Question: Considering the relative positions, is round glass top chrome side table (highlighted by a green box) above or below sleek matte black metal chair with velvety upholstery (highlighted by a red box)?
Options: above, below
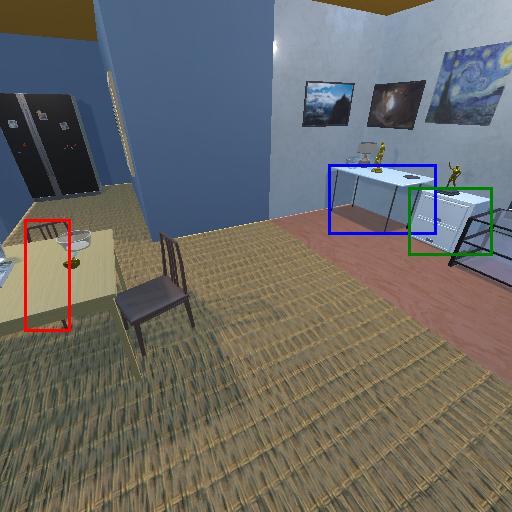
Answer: above